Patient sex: F
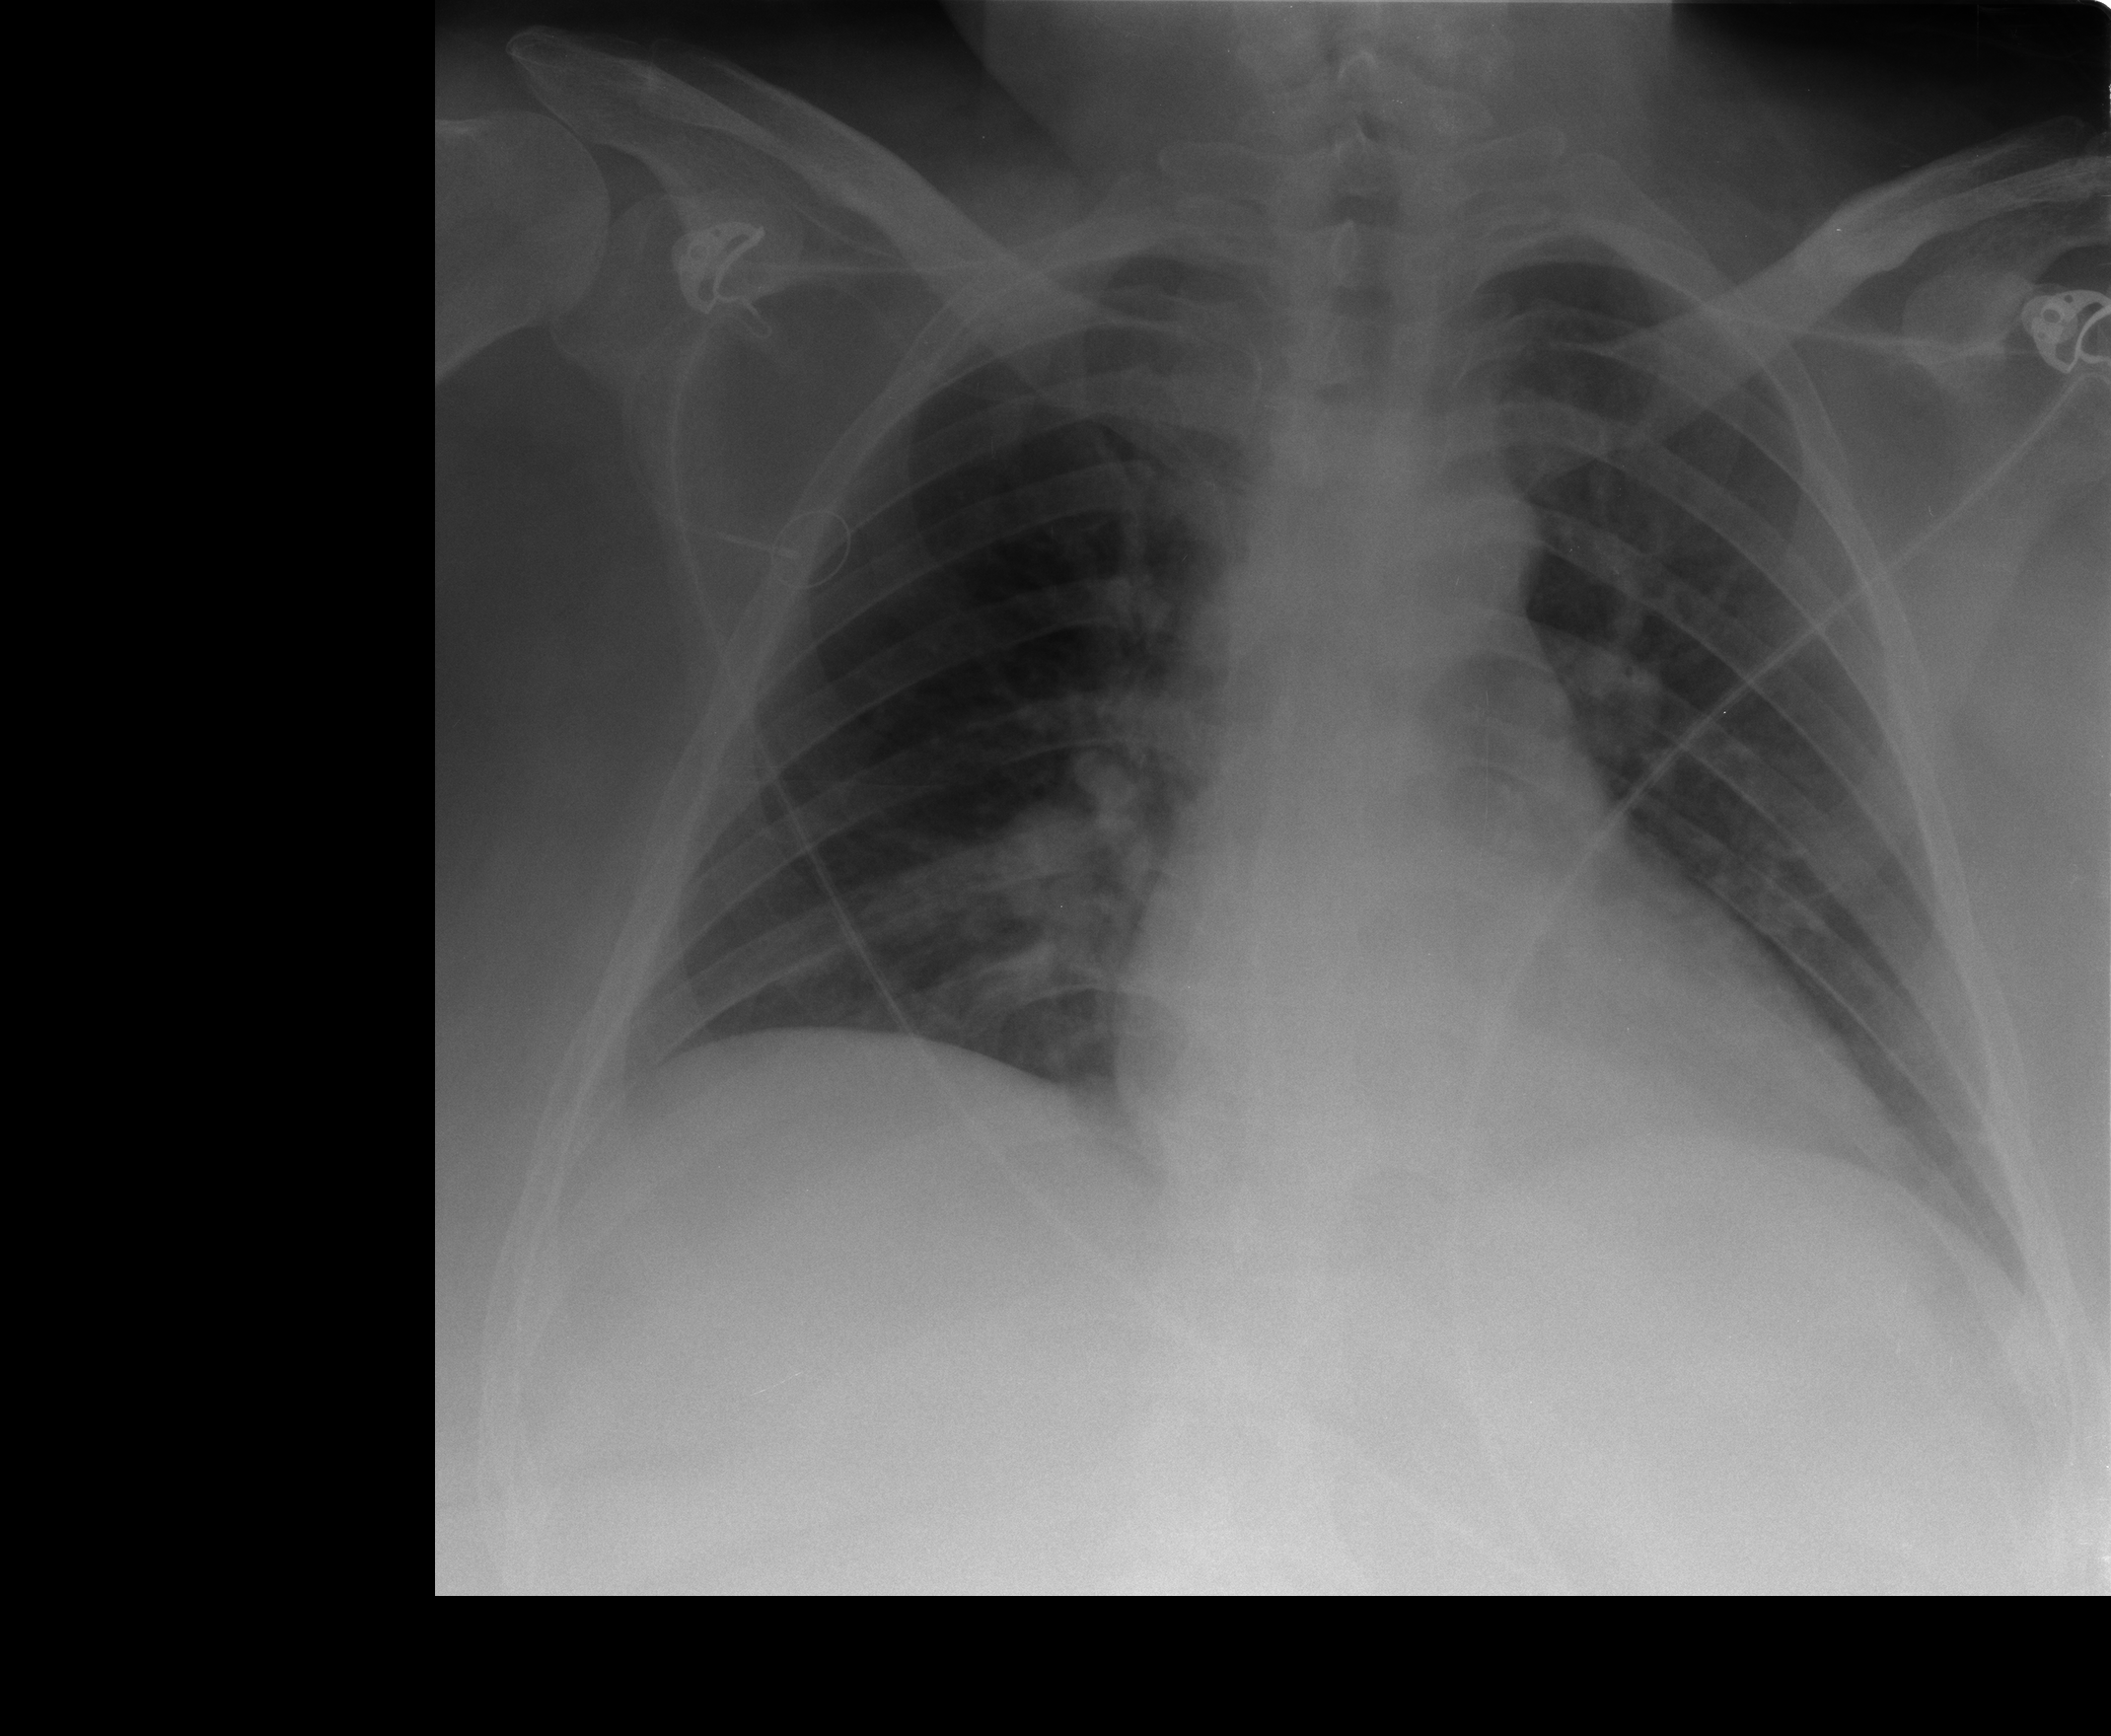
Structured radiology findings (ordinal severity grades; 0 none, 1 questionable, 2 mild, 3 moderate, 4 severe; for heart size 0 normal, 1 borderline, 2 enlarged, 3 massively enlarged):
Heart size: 0
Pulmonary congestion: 0
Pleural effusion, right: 0
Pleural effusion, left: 0
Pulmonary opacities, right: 0
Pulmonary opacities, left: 0
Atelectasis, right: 2
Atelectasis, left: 0